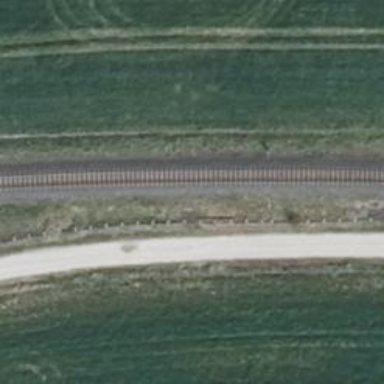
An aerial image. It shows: Compacted track with grade2 surface.